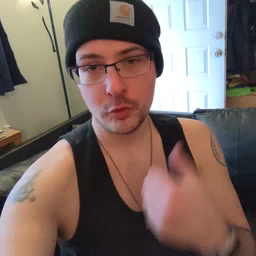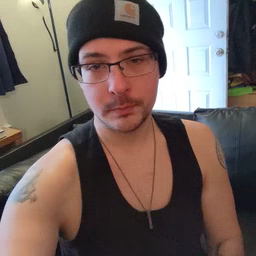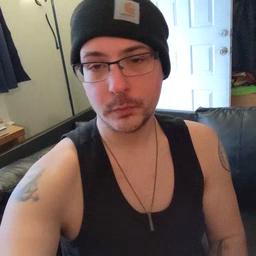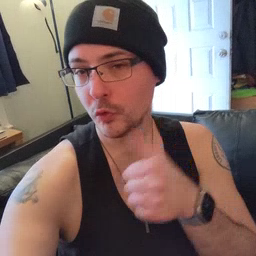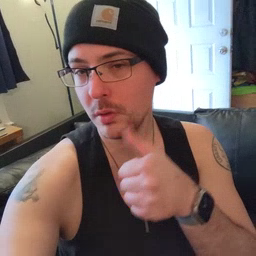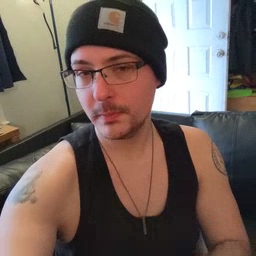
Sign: girl